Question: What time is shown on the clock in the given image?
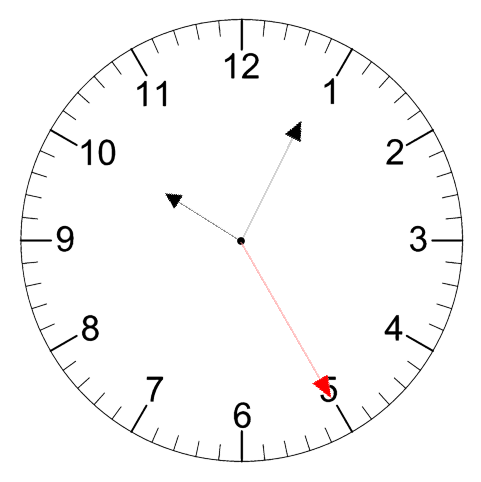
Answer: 10:04:25